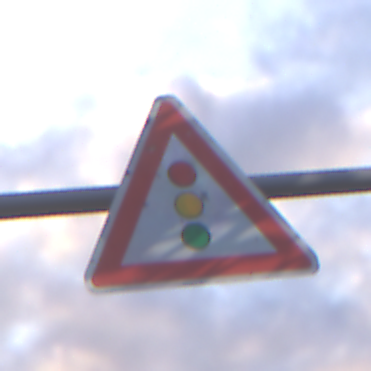
Verkehrszeichen: Lichtzeichenanlage
Umgebung: Outdoor, Nature
Tageszeit: SunriseSunset
Wetter: PartlyCloudy
Licht: Natural
Jahreszeit: NotSpecified
Kontrast: LowContrast